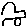
Label: car